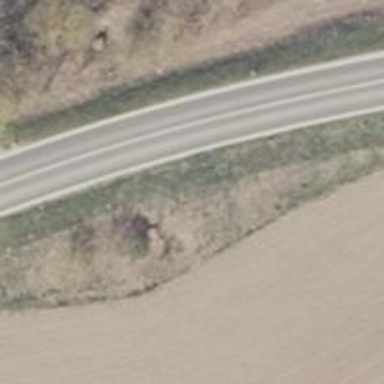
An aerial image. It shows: Secondary road with asphalt surface.